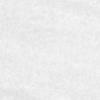
Label: no_change